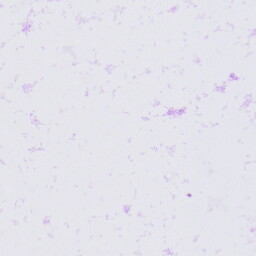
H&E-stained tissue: Skin